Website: bh-photo
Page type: payment
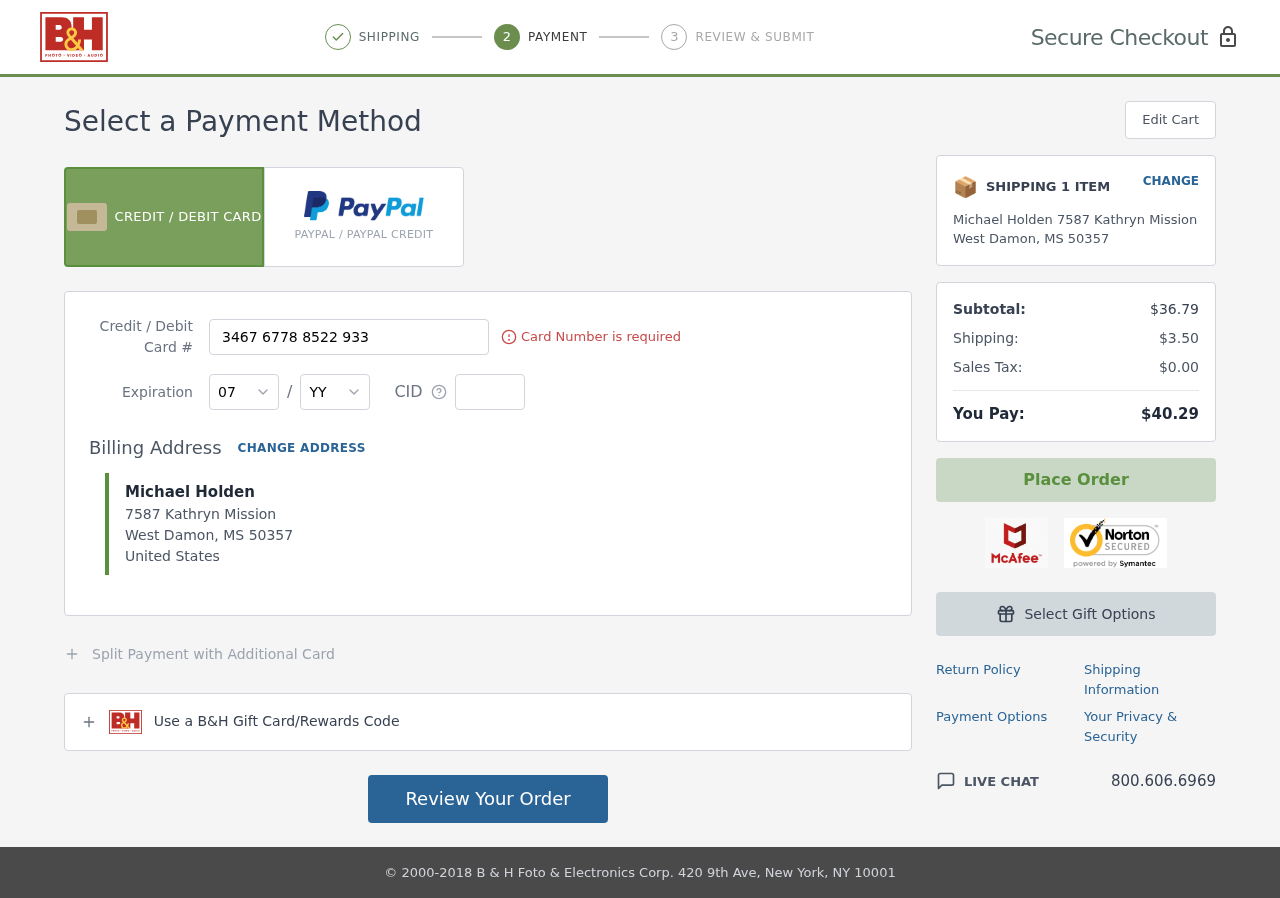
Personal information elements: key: PII_CARD_CVV
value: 1279
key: PII_CARD_EXPIRY_MONTH
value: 07
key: PII_CARD_EXPIRY_YEAR
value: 29
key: PII_CARD_NUMBER
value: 3467 6778 8522 933
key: PII_CITY
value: West Damon
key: PII_COUNTRY
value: United States
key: PII_FULLNAME
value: Michael Holden
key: PII_POSTCODE
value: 50357
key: PII_STATE_ABBR
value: MS
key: PII_STREET
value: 7587 Kathryn Mission
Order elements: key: ORDER_NUM_ITEMS
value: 1
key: ORDER_SUBTOTAL
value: $36.79
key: ORDER_SHIPPING_COST
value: $3.50
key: ORDER_TAX
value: $0.00
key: ORDER_TOTAL
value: $40.29